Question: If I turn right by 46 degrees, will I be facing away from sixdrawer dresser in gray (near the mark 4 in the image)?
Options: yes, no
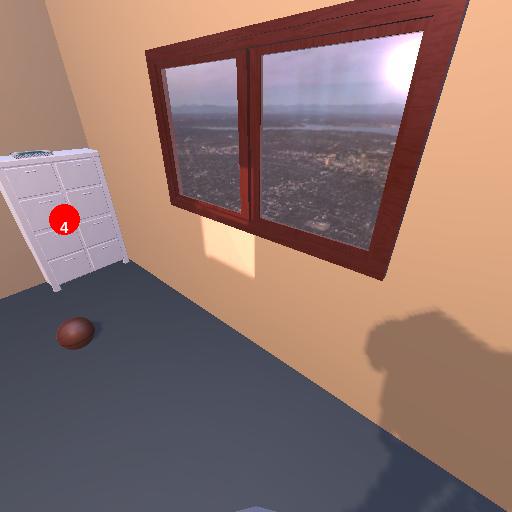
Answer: yes